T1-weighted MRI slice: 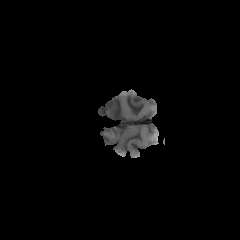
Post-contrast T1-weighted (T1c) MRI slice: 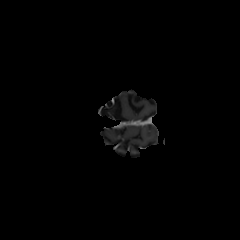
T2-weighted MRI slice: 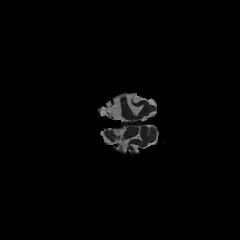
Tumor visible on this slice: yes